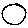
Label: circle